Aerial crown-view tile of a tropical tree (Barro Colorado Island, Panama), acquired 20250512:
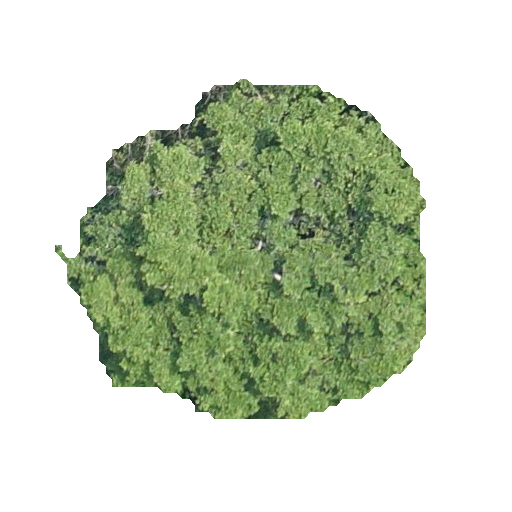
Species: Ficus insipida
GBIF accepted scientific name: Ficus insipida
Crown area: 136.228 m²